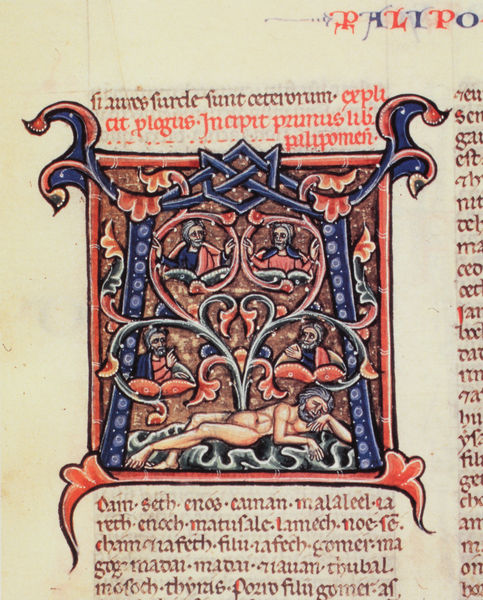
Titel: Die Manifredi-Bibel der Biblioteca Vaticana/ La Bibbia Manifredi della Biblioteca Vaticana
Institution: Roma, Biblioteca Vaticana, Vat. Lat. 36
Schlagwörter: blau, blätter, mann, nackt, rot, ornament, bart, ranken, schrift, figuren, liegend, adam, buch, kloster, seite, illustration, text, buchstabe, initiale, koloriert, mönch, miniatur, handschrift, latein, buchmalerei, anfangsbuchstabe, stammbaum, ilustration, m, illustirierung